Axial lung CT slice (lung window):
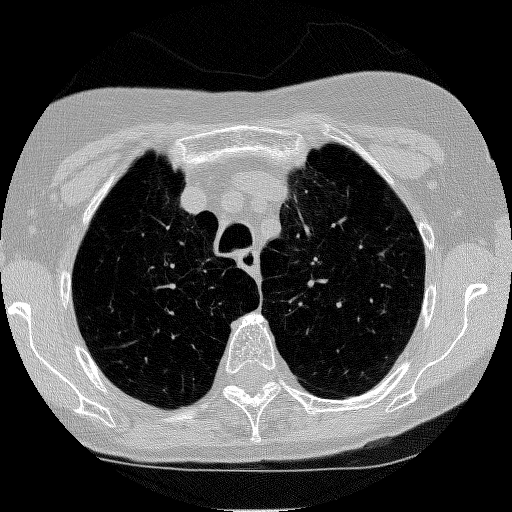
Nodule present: no